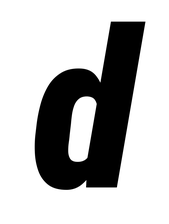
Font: Roboto-Italic_Condensed_Black_Italic